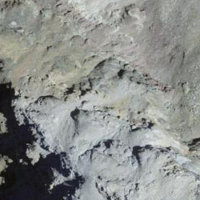
EUNIS habitat code: 48
Species observed at this site:
Androsace alpina